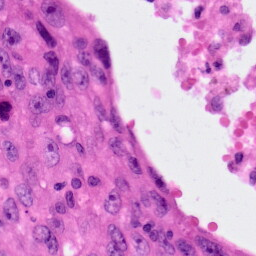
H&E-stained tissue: Lung